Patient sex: F
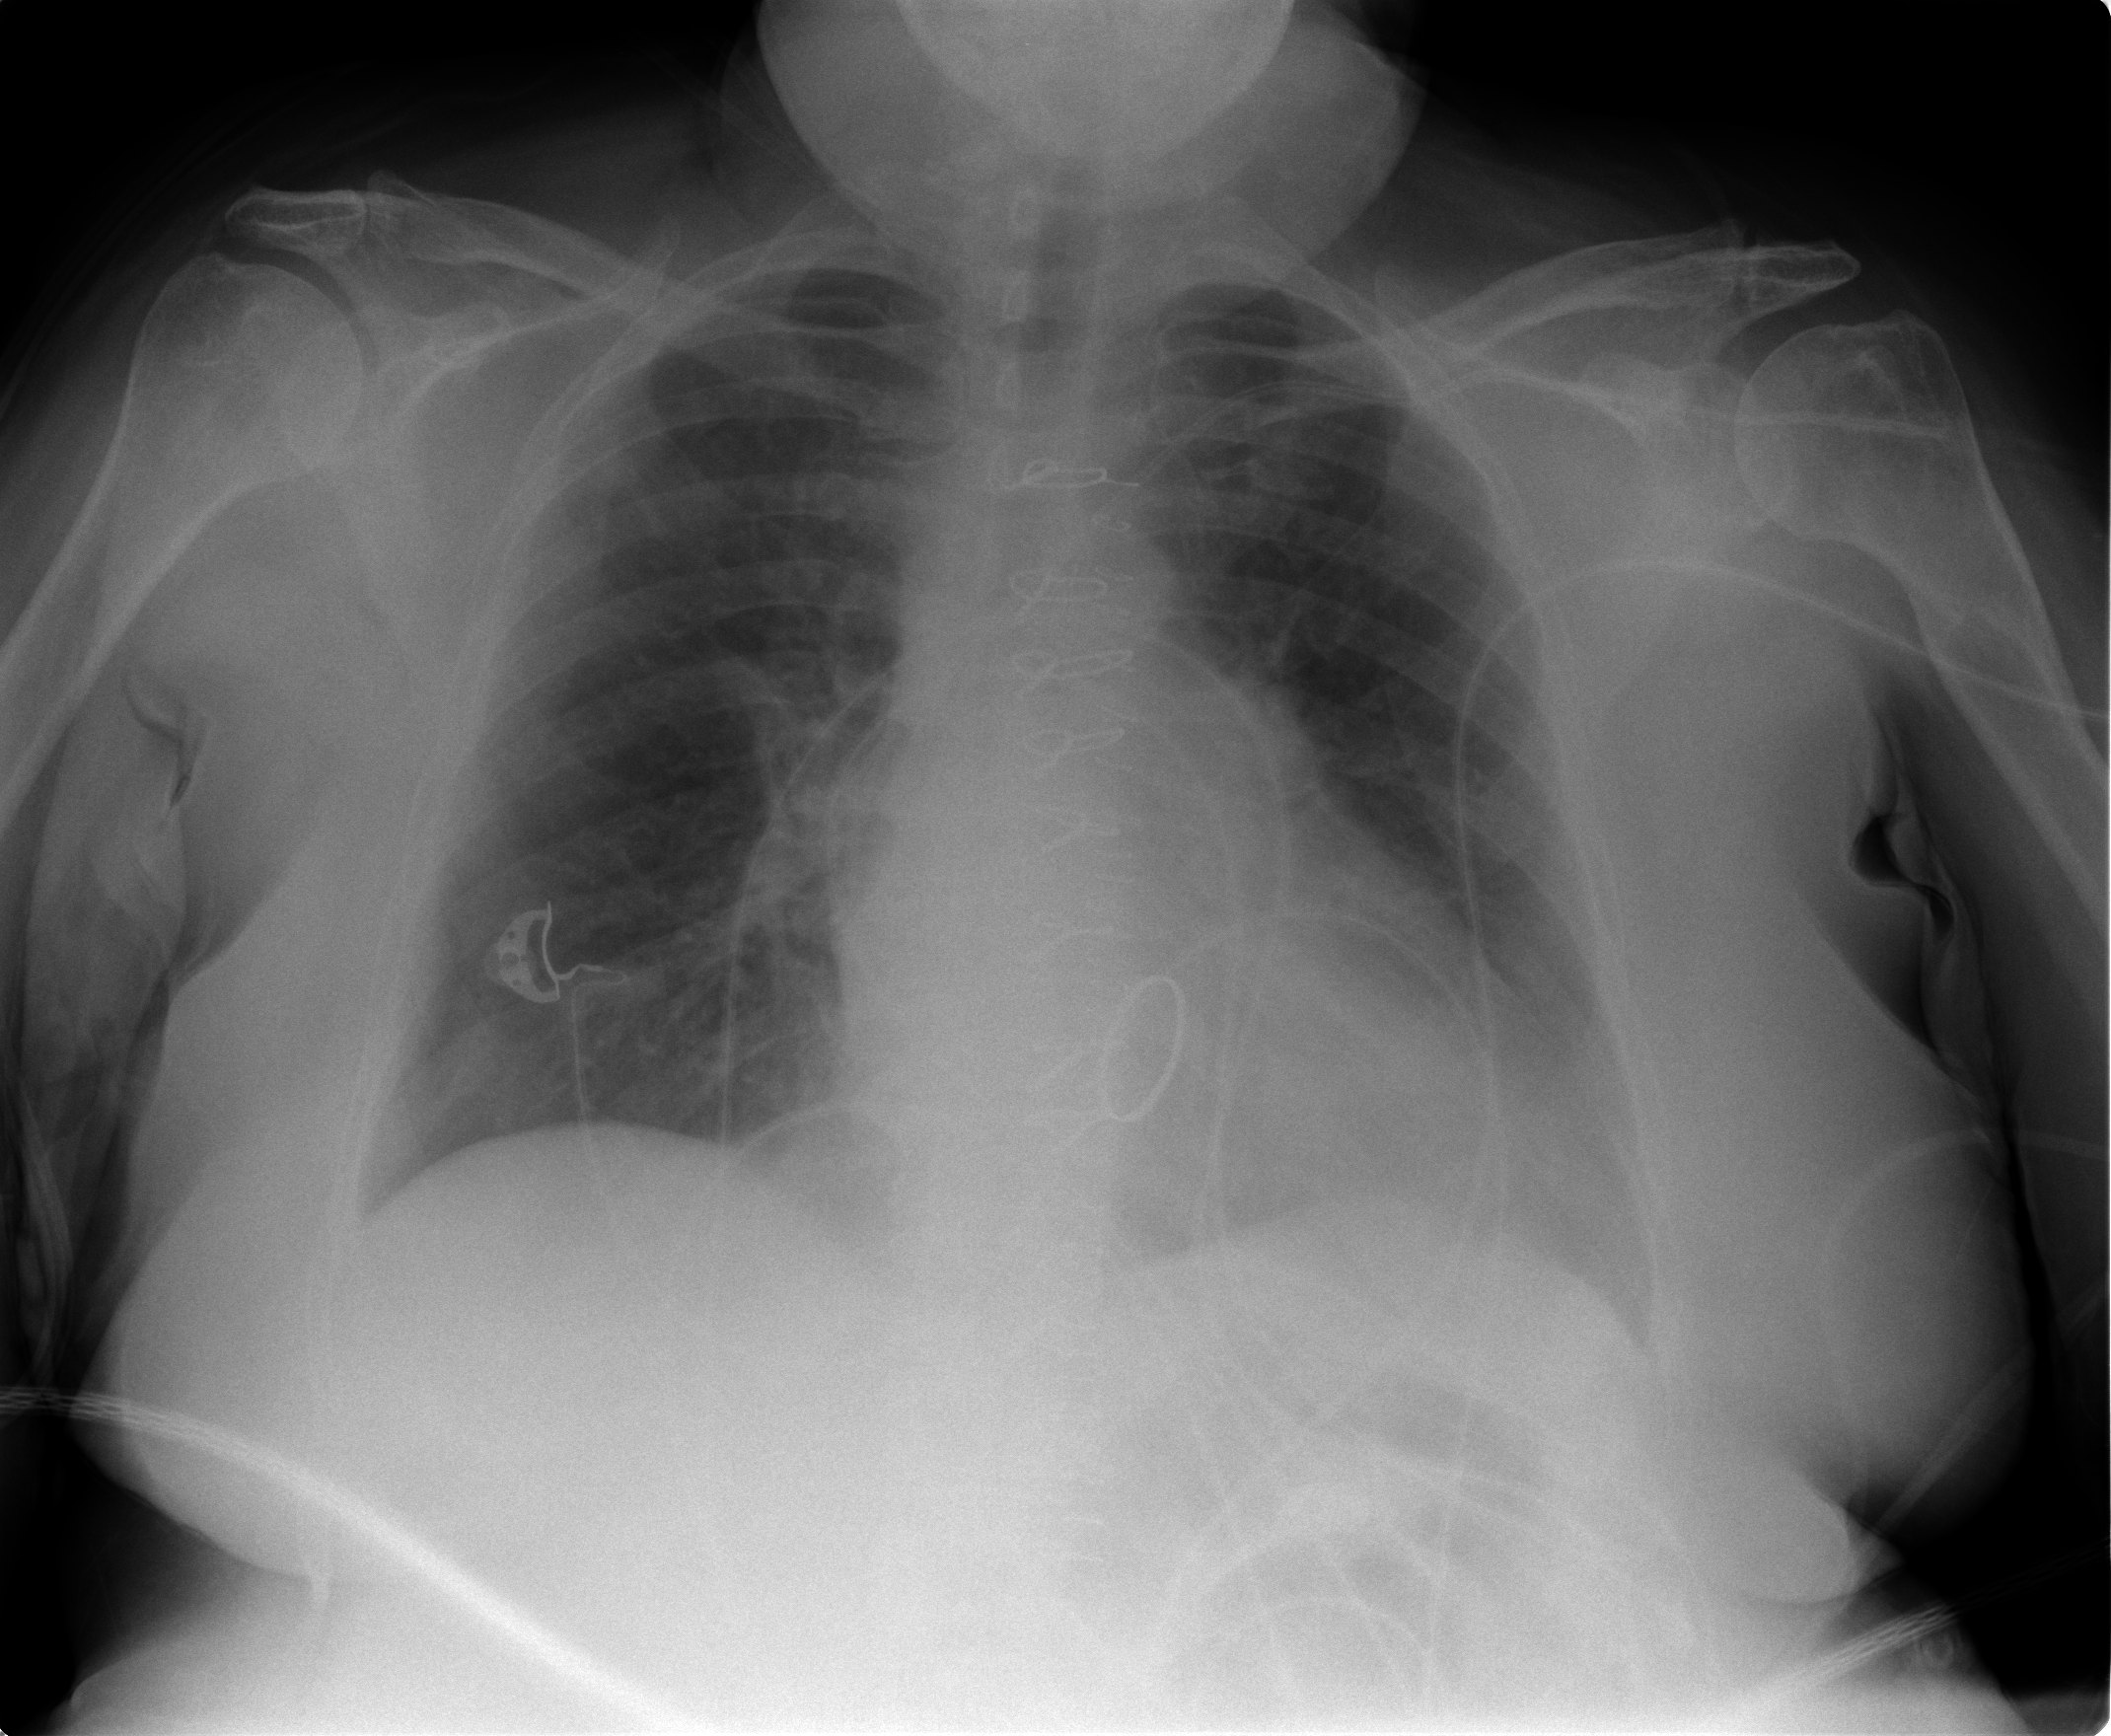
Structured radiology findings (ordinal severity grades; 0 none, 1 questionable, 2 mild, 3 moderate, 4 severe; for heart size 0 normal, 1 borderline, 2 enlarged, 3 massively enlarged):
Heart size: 2
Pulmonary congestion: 2
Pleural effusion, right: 1
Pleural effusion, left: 2
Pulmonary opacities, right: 0
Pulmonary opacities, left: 0
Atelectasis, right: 0
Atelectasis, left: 2